Question: When I was writing the custom page using tridion 2011 core services from my local, I used my tridion credential to access the core services webservice.
Now when everything is done on my local :), I published my website and simply did below things on the Tridion CM server.
- - - - - Now when I am trying to access the coreservice website, I am getting below error
Description: An unhandled exception occurred during the execution of the current web request. Please review the stack trace for more information about the error and where it originated in the code. System.ServiceModel.FaultException'1[[Tridion.ContentManager.CoreService.Client.CoreServiceFault, Tridion.ContentManager.CoreService.Client, Version=6.1.0.996, Culture=neutral, PublicKeyToken=ddfc895746e5ee6b]]: Access is denied for the user NT AUTHORITY\NETWORK SERVICE.
please suggest!!
EDIT: I can see NT AUTHORITY\NETWORK SERVICE is been already added to my Tridion MMC, please below screenshot:

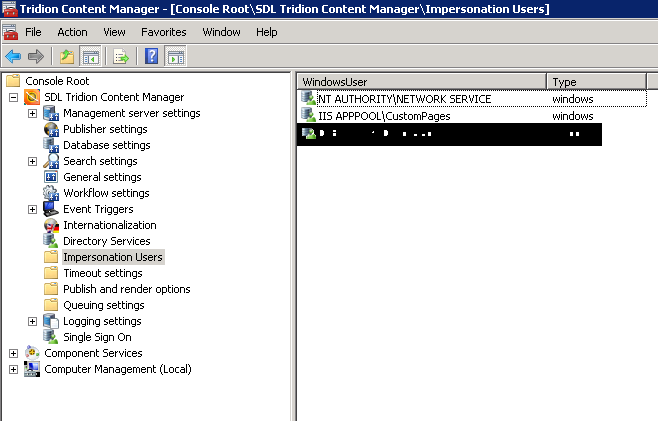
Answer: try this if it works for you, I haven't tried this so not sure that it will work
'''
var remoteAddress = new EndpointAddress(Settings.EndpointAddress);
ProxyClient = new CoreServiceClient(basicHttpBinding, remoteAddress);
ProxyClient.ClientCredentials.Windows.AllowNtlm = true;
ProxyClient.ClientCredentials.Windows.ClientCredential = System.Net.CredentialCache.DefaultNetworkCredentials;
ProxyClient.ClientCredentials.Windows.AllowedImpersonationLevel = System.Security.Principal.TokenImpersonationLevel.Impersonation;
'''